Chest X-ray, AP view. Patient: 44 years old, sex F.
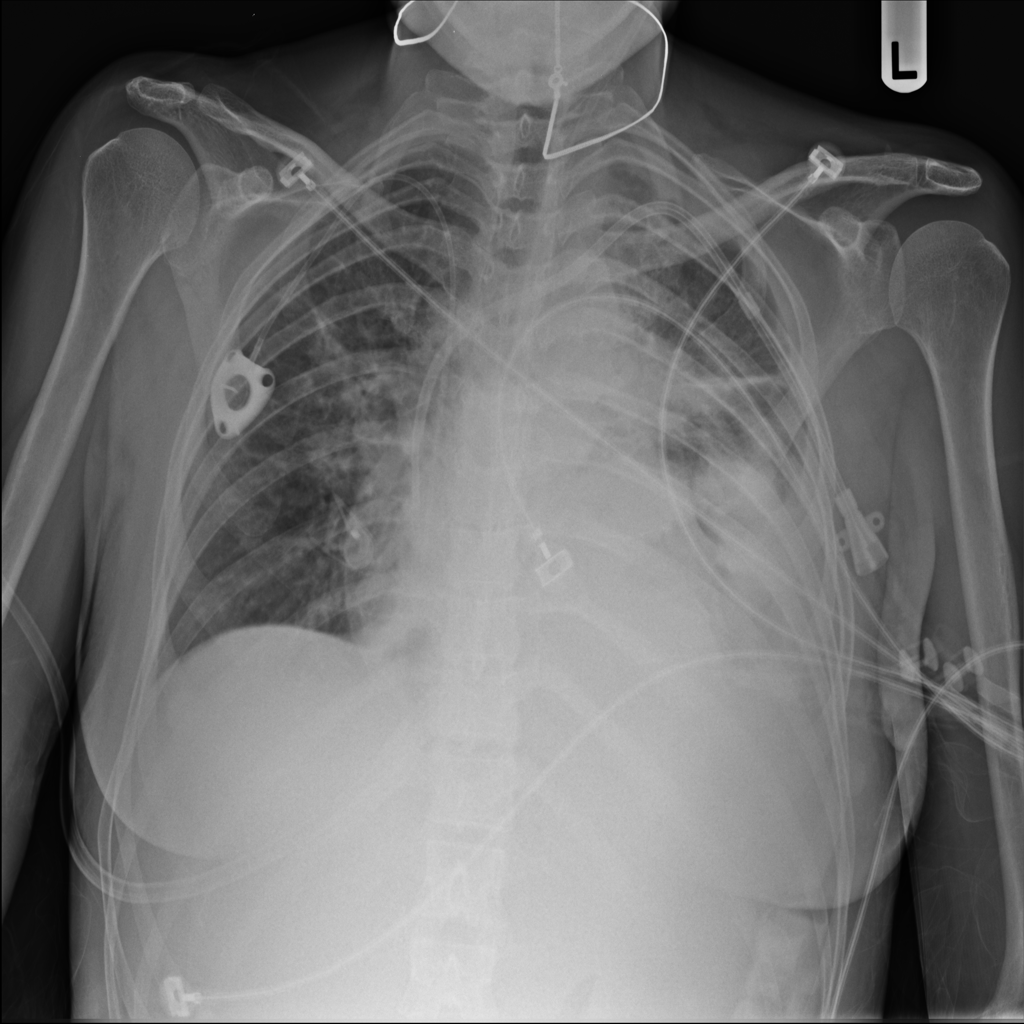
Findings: Infiltration